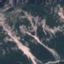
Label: HerbaceousVegetation